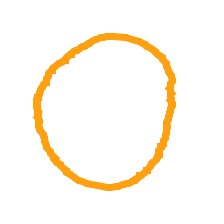
Shape: circle